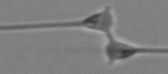
Label: Asterionellopsis_glacialis